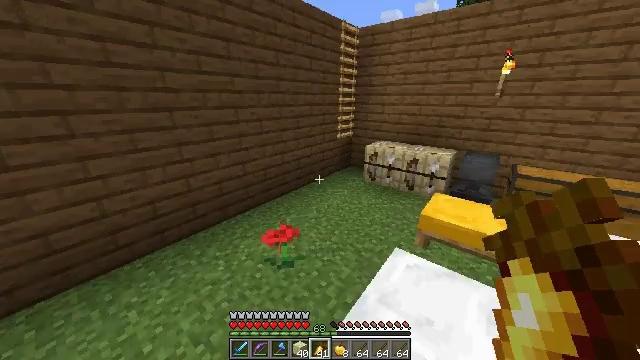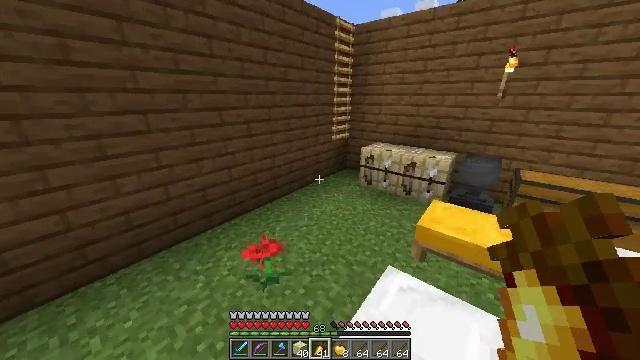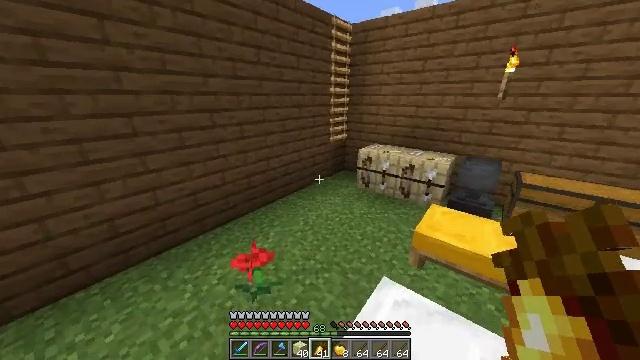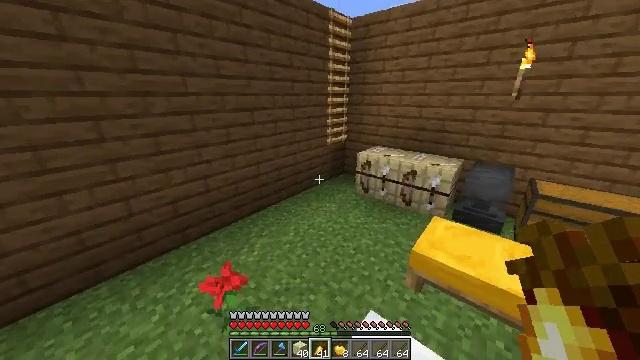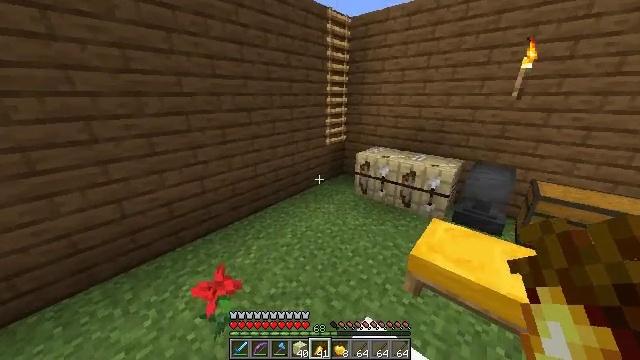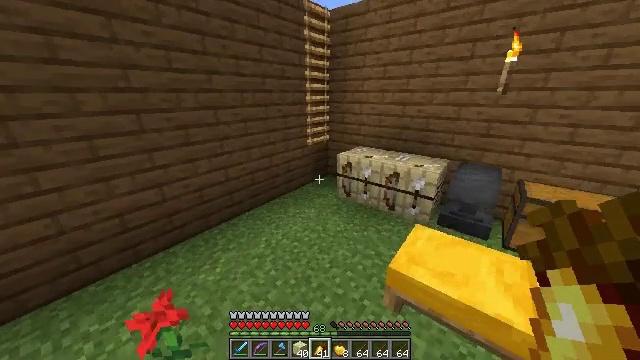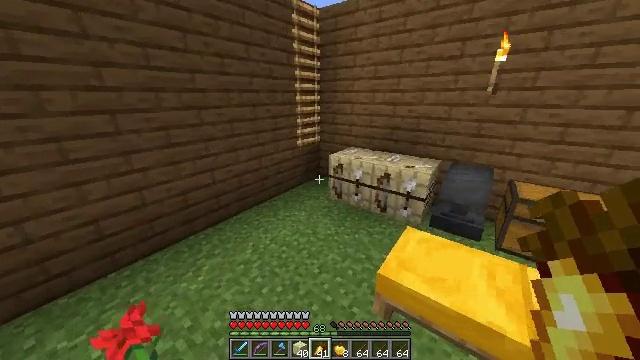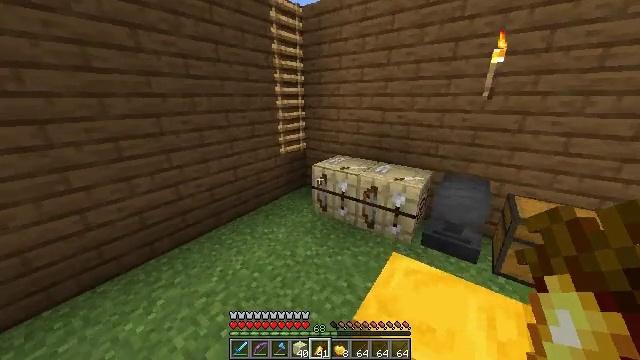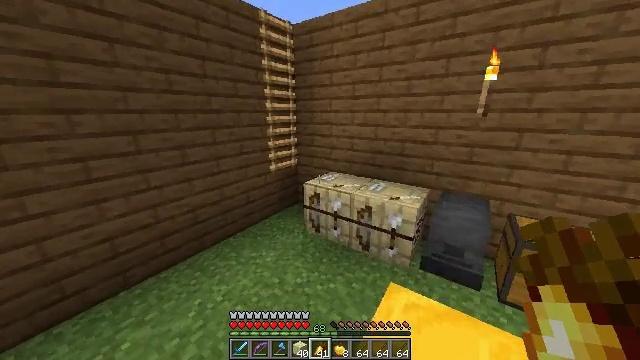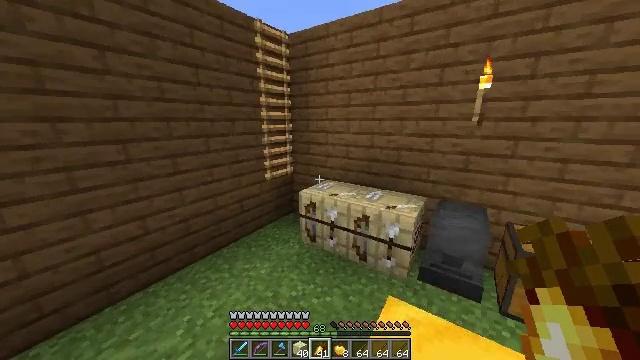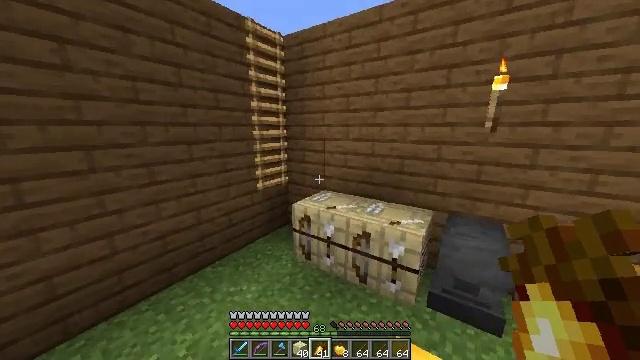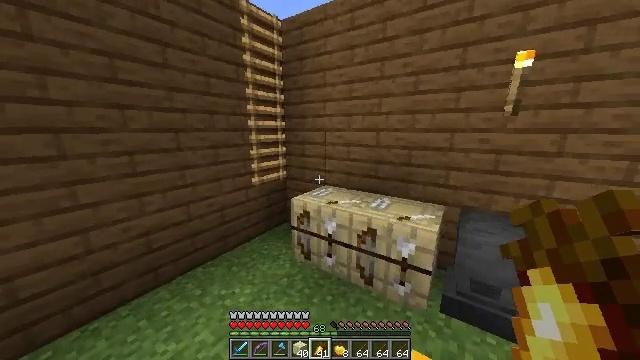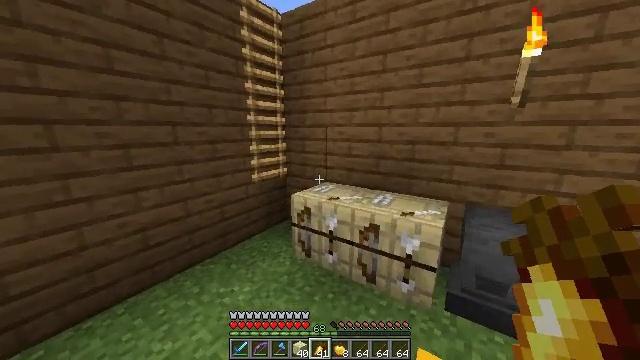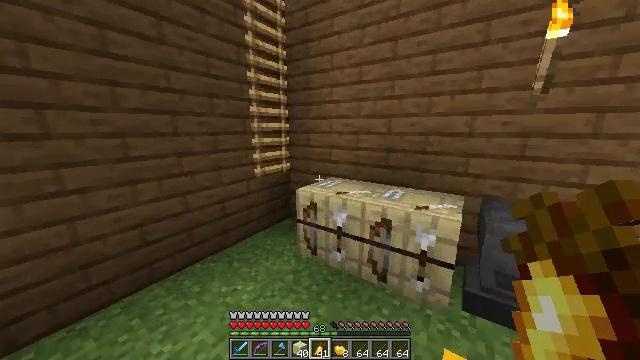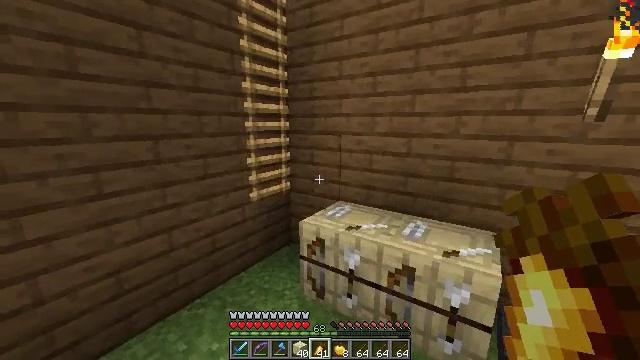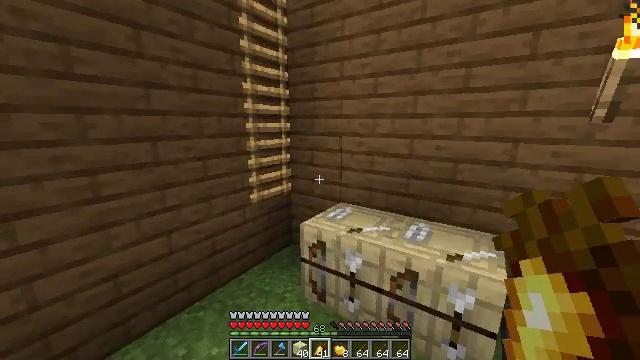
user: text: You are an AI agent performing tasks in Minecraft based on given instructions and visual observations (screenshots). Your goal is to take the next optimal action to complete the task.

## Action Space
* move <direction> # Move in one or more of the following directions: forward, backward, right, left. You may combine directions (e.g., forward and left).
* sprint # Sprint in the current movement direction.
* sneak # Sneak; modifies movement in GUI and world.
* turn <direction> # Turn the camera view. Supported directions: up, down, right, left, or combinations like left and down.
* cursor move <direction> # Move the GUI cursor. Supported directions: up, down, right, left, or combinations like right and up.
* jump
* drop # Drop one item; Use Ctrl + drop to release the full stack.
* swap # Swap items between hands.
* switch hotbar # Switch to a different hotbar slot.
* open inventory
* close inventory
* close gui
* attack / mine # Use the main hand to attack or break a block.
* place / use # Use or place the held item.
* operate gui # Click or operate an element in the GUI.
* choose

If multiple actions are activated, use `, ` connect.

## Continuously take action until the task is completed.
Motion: motion action
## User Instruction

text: Obtain an ender pearl.
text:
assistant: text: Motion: move forward and move right, sprint
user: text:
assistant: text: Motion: move forward and move right, sprint
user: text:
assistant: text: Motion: move forward and move right, sprint, turn left
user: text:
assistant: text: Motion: move forward and move right, sprint
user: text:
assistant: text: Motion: move forward and move right, sprint, turn right
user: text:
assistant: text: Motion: move forward and move right, sprint, turn right
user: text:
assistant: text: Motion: move forward, sprint
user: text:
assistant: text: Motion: move forward, sprint, turn right and up
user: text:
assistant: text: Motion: move forward, sprint, turn up
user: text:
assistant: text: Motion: move forward, sprint, turn up
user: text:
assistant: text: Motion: move forward, sprint
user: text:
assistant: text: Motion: move forward, sprint
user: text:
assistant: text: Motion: move forward, sprint
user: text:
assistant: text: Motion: move forward, sprint
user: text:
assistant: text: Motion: move forward, sprint
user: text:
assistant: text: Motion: move forward, sprint, jump
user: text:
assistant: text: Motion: move forward, sprint, turn left and up, jump
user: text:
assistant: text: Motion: move forward, sprint, jump
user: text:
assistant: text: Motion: move forward, sprint, jump
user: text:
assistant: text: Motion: move forward, sprint, jump
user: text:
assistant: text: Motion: move forward, sprint, jump
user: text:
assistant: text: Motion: move forward, sprint, turn left, jump
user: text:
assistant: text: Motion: move forward, sprint, turn left, jump
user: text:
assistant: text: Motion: move forward, sprint, turn left, jump
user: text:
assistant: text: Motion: move forward, sprint, turn left, jump
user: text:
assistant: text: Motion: move forward, sprint, turn left and up, jump
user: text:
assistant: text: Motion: move forward, sprint, turn left, jump
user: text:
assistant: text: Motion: move forward, sprint, turn right and down, jump
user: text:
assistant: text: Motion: move forward, sprint, turn right, jump
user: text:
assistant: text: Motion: move forward, sprint, jump